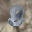
Label: 8